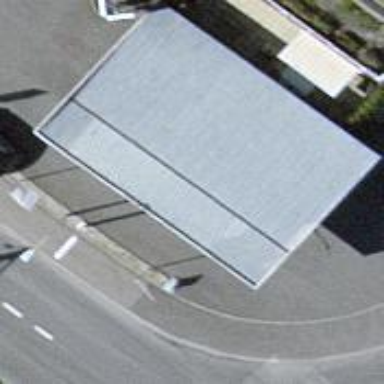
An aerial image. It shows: Fuel station.